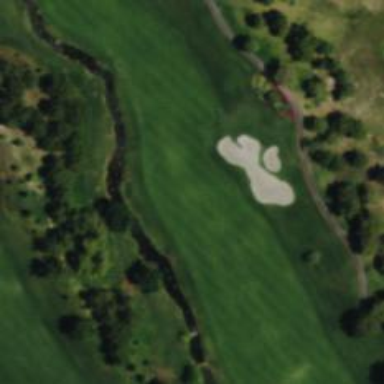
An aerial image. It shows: Area with grass used as rough in golf course.